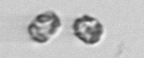
Label: Thalassiosira_sp_aff_mala